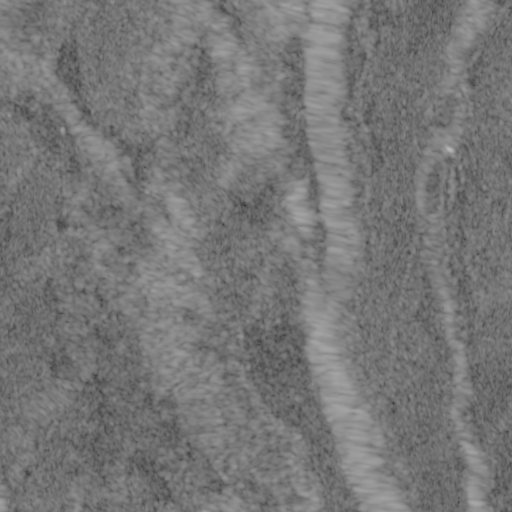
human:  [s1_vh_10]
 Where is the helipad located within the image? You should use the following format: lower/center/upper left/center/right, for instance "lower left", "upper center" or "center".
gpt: The helipad is located in the lower left of the image.
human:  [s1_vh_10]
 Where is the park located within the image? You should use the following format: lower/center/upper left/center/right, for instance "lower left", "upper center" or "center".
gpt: The park is located in the lower center of the image.
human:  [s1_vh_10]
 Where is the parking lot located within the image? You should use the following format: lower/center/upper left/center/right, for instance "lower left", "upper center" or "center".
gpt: The parking lot is located in the lower center of the image.
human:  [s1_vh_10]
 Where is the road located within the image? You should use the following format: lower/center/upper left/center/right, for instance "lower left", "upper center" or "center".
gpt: There is no road in the image.

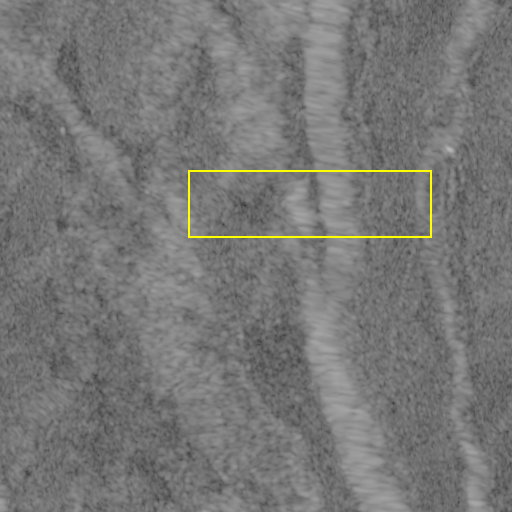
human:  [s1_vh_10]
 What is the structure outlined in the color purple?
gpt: There is no purple outline.
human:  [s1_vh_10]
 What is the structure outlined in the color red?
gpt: There is no structure outlined in red.